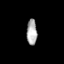
Tissue: skin
Cell type: Fibroblasts
Senescence score: 0.7505
Nuclear area (px): 260
Mean DAPI intensity: 173.023